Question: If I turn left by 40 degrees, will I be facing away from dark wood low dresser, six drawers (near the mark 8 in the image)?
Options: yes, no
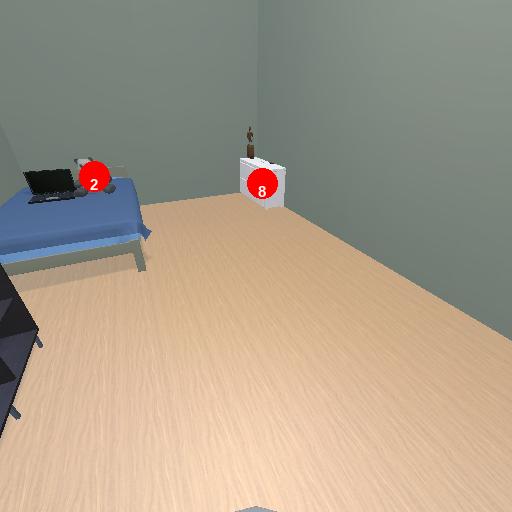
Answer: yes